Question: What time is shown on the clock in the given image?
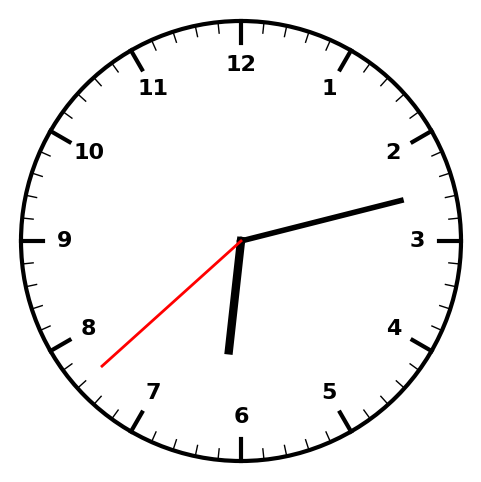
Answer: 06:12:38